Field crop: maize
Growth stage: 2
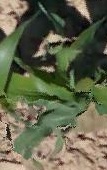
Species: maize